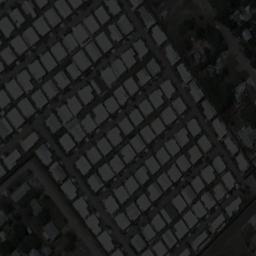
Label: residential